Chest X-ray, PA view. Patient: 45 years old, sex M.
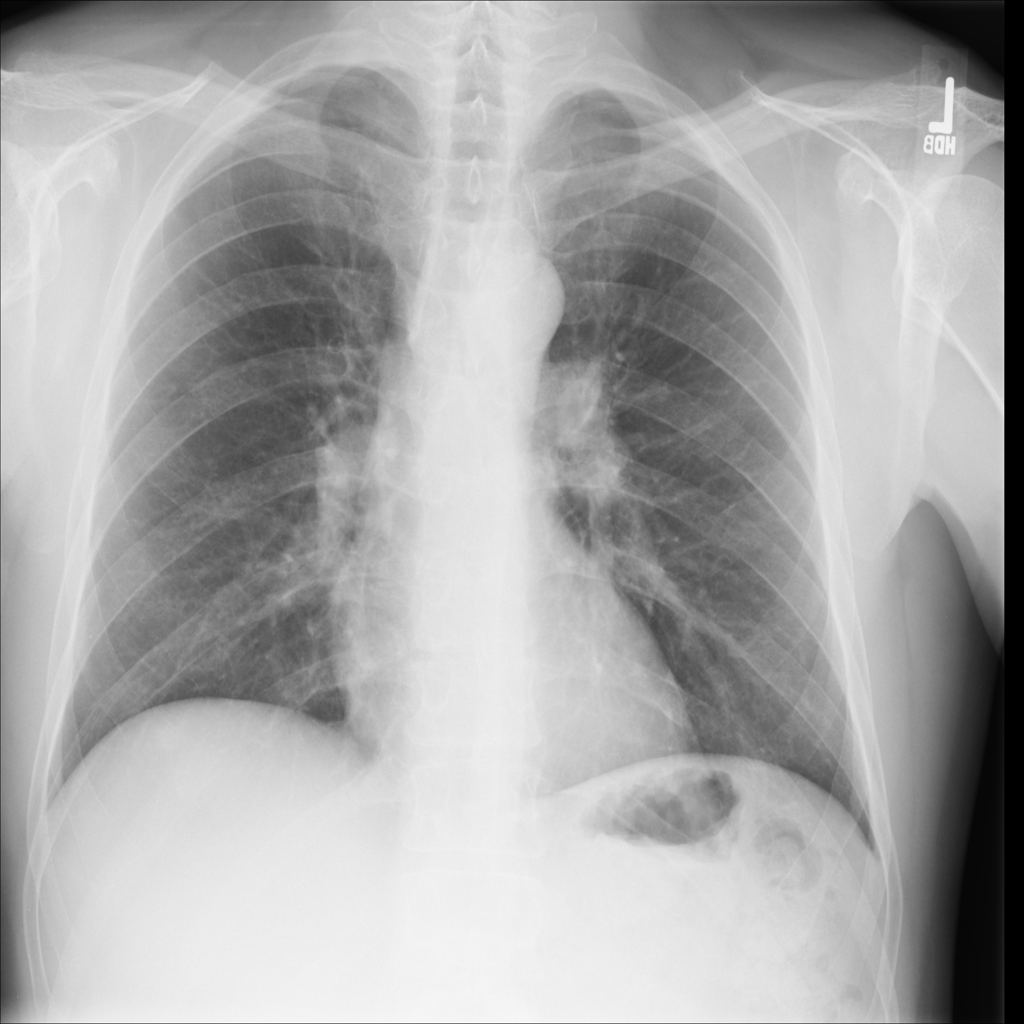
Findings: No Finding